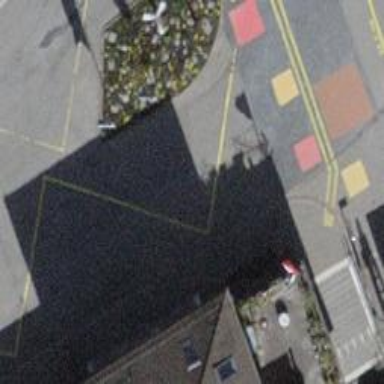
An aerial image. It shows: Bus stop with stop position for public transport.